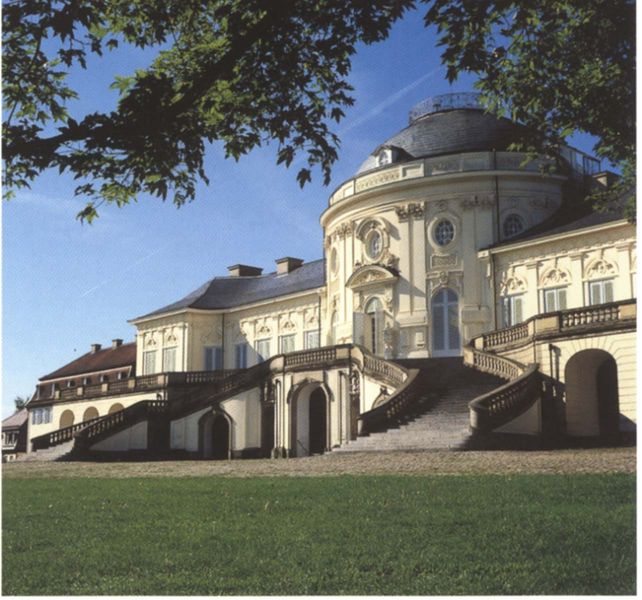
Titel: Schloss Solitude
Künstler: Johann Friedrich Weyhing
Standort: Stuttgart, Schloss Solitude (EU - D - BW)
Schlagwörter: baum, blau, blätter, himmel, laub, weiß, wolken, bäume, gelb, grün, fenster, frankreich, grau, schmuck, tür, dach, gebäude, gras, park, rasen, rot, schloss, weg, wiese, wolke, beige, architektur, barock, steine, natur, zweige, brüstung, sonne, blatt, oval, rund, turm, balkon, fassade, türen, giebel, schornsteine, ziegel, pilaster, kuppel, treppe, ornamente, aufgang, geländer, stufen, foto, bögen, eingang, burg, eckig, palast, geld, groß, pflastersteine, portal, tore, sims, risalit, schiefer, freitreppe, geöffnet, verzierungen, palais, potsdam, universität, nebenhaus, arche, dach schwarz, aufgng